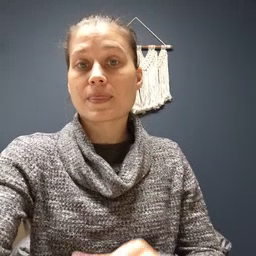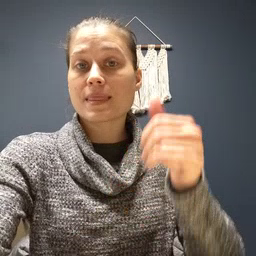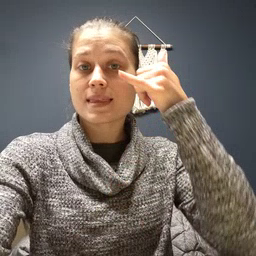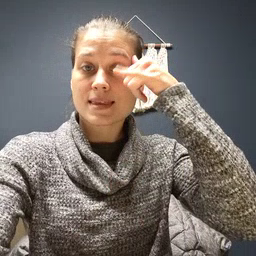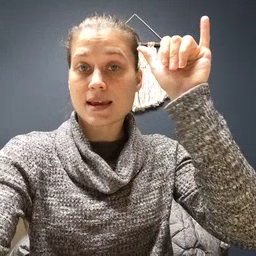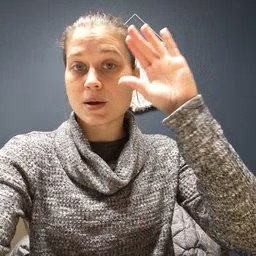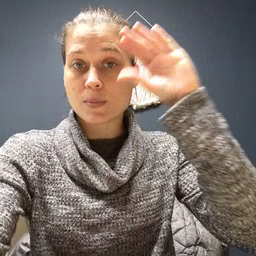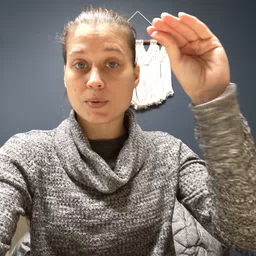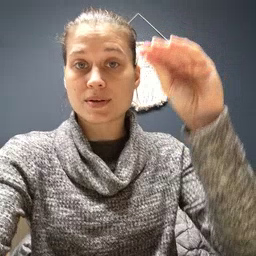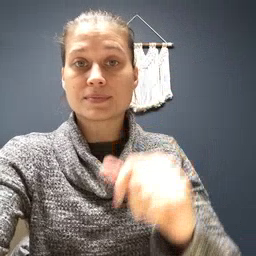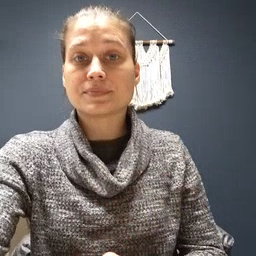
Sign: cowboy